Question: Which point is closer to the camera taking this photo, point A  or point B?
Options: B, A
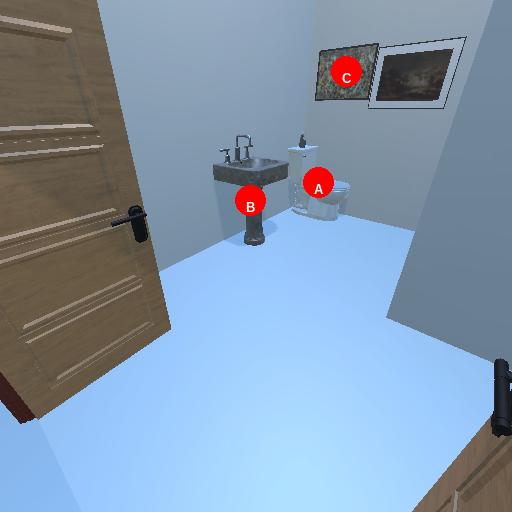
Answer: B